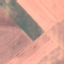
Label: AnnualCrop